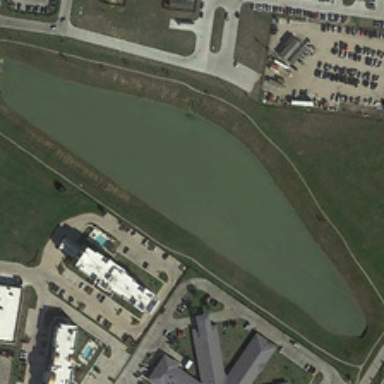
There are houses and parking lots with automobiles on the bank of a pond with a shape of spindle .